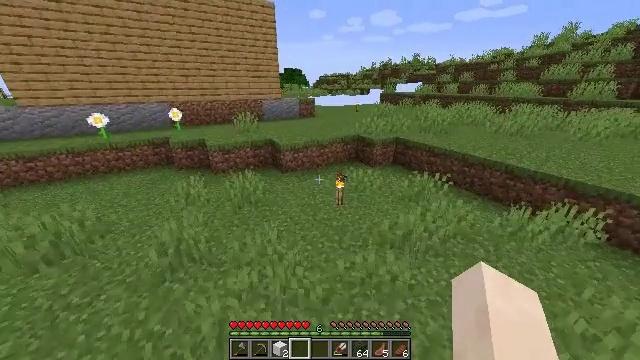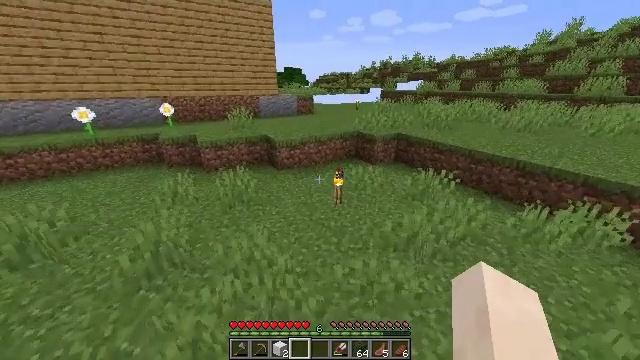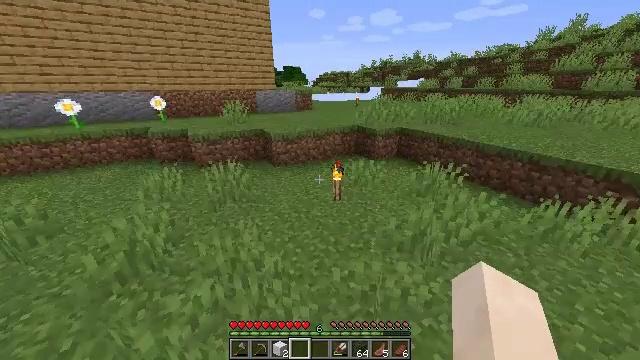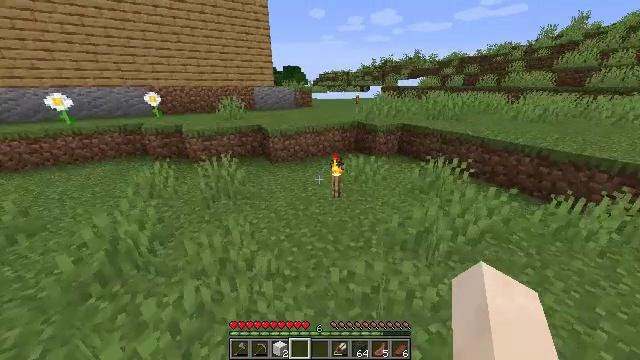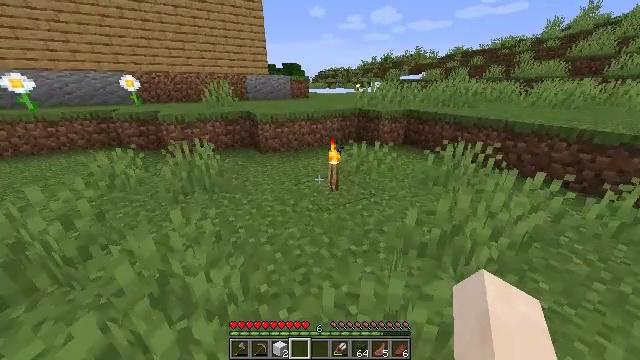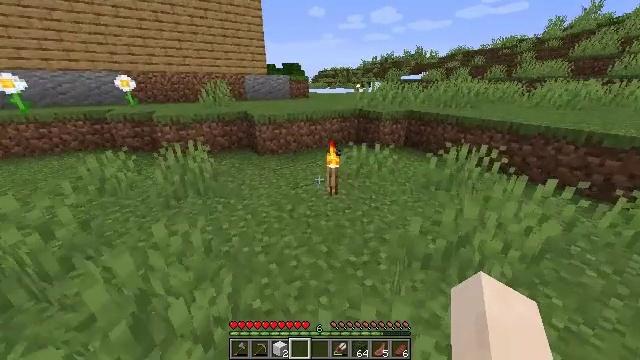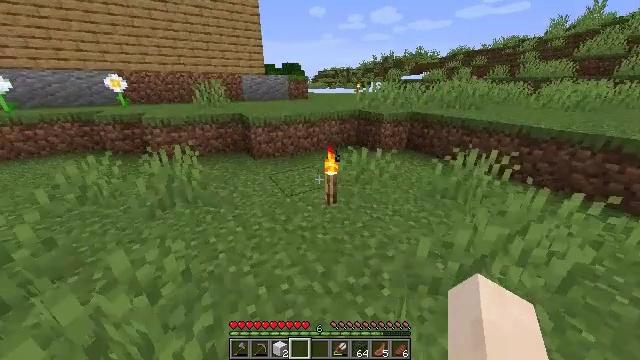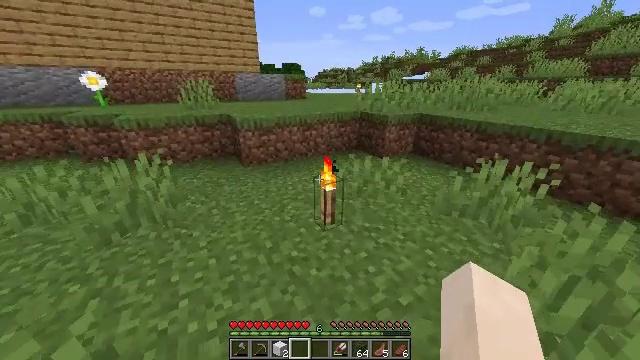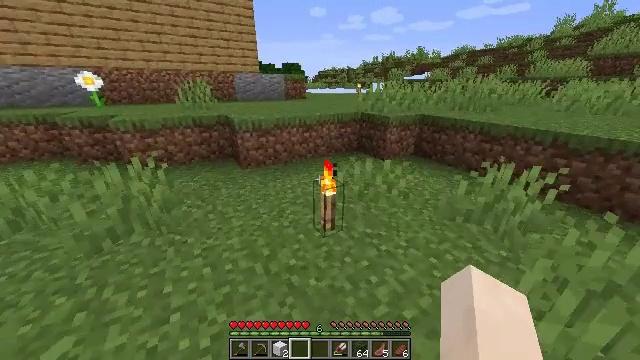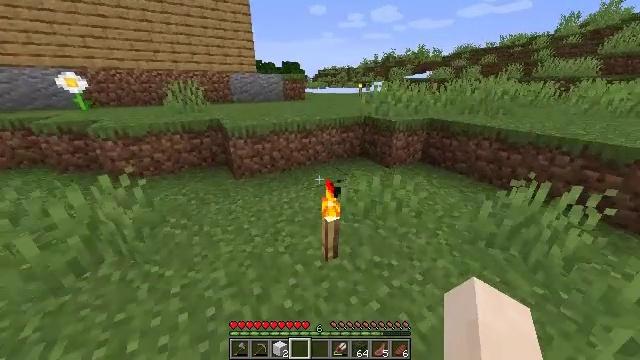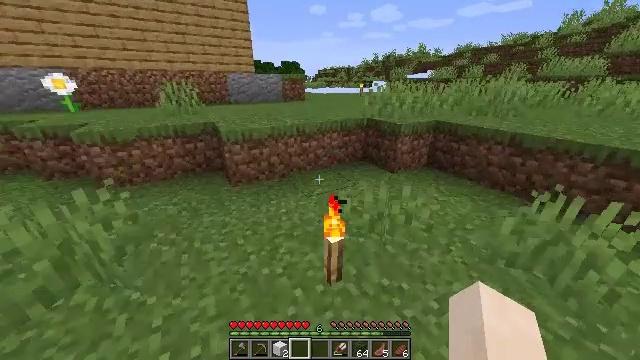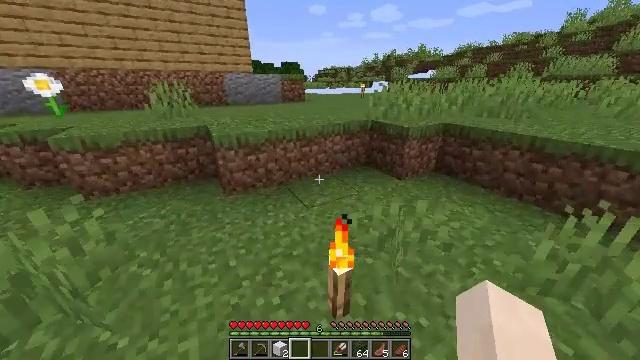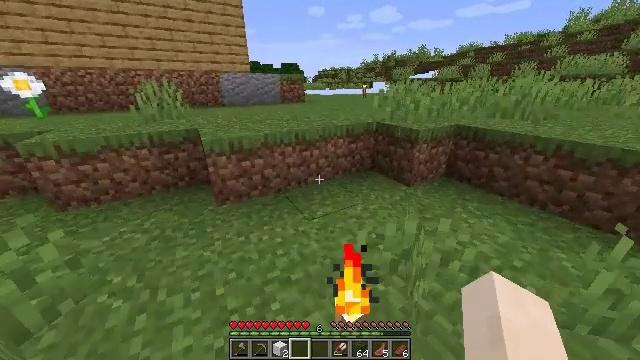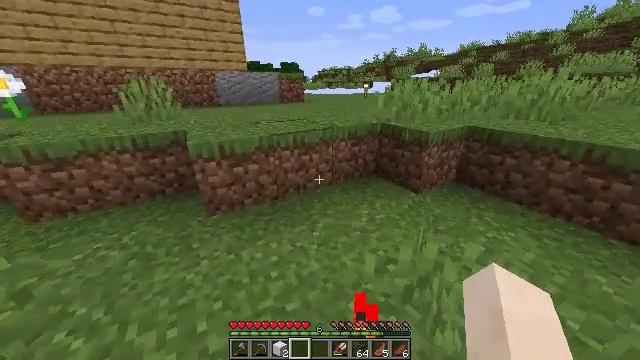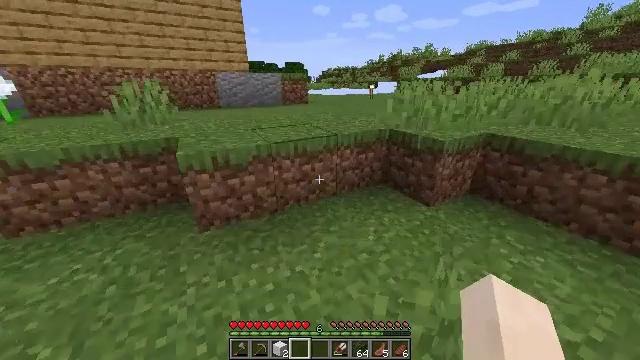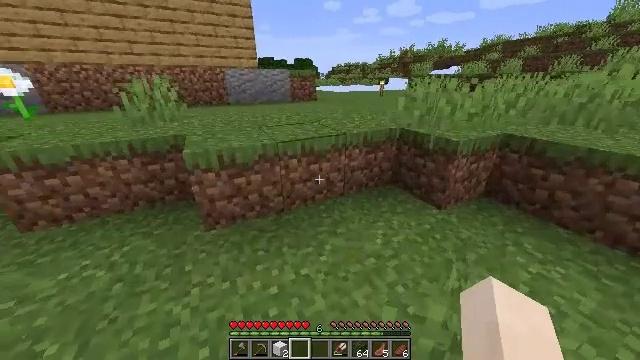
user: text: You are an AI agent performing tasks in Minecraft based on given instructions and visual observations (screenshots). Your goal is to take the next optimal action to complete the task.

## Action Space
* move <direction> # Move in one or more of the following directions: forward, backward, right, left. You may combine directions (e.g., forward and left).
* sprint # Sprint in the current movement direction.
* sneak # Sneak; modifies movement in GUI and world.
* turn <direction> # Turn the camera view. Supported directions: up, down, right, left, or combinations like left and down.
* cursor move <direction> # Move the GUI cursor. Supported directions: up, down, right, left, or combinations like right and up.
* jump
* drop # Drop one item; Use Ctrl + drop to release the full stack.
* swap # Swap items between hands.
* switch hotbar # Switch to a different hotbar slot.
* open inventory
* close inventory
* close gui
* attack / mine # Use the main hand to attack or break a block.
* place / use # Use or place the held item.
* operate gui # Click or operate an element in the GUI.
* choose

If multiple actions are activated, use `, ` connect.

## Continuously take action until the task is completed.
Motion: motion action
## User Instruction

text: Use your crafting table to make a white carpet.
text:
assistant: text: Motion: move forward, sprint
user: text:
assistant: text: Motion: move forward, sprint
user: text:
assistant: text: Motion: move forward, sprint
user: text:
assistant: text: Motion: move forward, sprint
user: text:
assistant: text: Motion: move forward, sprint
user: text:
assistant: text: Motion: move forward, sprint
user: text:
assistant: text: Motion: move forward, sprint
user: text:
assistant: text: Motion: move forward, sprint
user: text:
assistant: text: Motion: move forward, sprint
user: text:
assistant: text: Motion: move forward, sprint
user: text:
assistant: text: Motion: move forward, sprint
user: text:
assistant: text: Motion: move forward, sprint
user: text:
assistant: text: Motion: move forward, sprint
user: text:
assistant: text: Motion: move forward, sprint, turn left
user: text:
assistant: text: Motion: move forward, sprint, turn left
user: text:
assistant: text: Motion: move forward, sprint, turn left
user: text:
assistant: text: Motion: move forward, sprint
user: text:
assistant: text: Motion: move forward, sprint
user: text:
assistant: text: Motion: move forward, sprint, jump
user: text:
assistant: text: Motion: move forward, sprint, jump
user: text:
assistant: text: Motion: move forward, sprint, jump
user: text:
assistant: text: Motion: move forward, sprint, turn up, jump
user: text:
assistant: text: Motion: move forward and move right, sprint, turn left and up, jump
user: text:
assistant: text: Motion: move forward and move right, sprint, turn left, jump
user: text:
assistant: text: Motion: move forward and move right, sprint, turn left
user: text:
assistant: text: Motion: move forward and move right, sprint, turn left
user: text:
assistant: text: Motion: move forward and move right, sprint, turn left and up
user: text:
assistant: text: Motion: move forward and move right, sprint
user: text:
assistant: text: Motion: move forward and move right, sprint
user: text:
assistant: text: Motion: move forward and move right, sprint, turn left